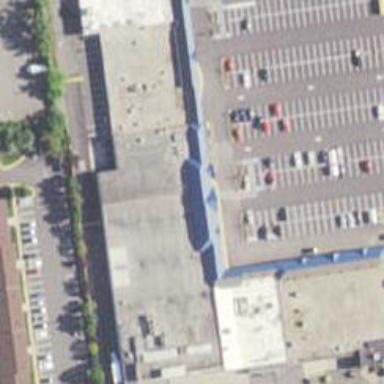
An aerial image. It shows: Retail building housing supermarket.